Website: home-depot
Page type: customer-info-address
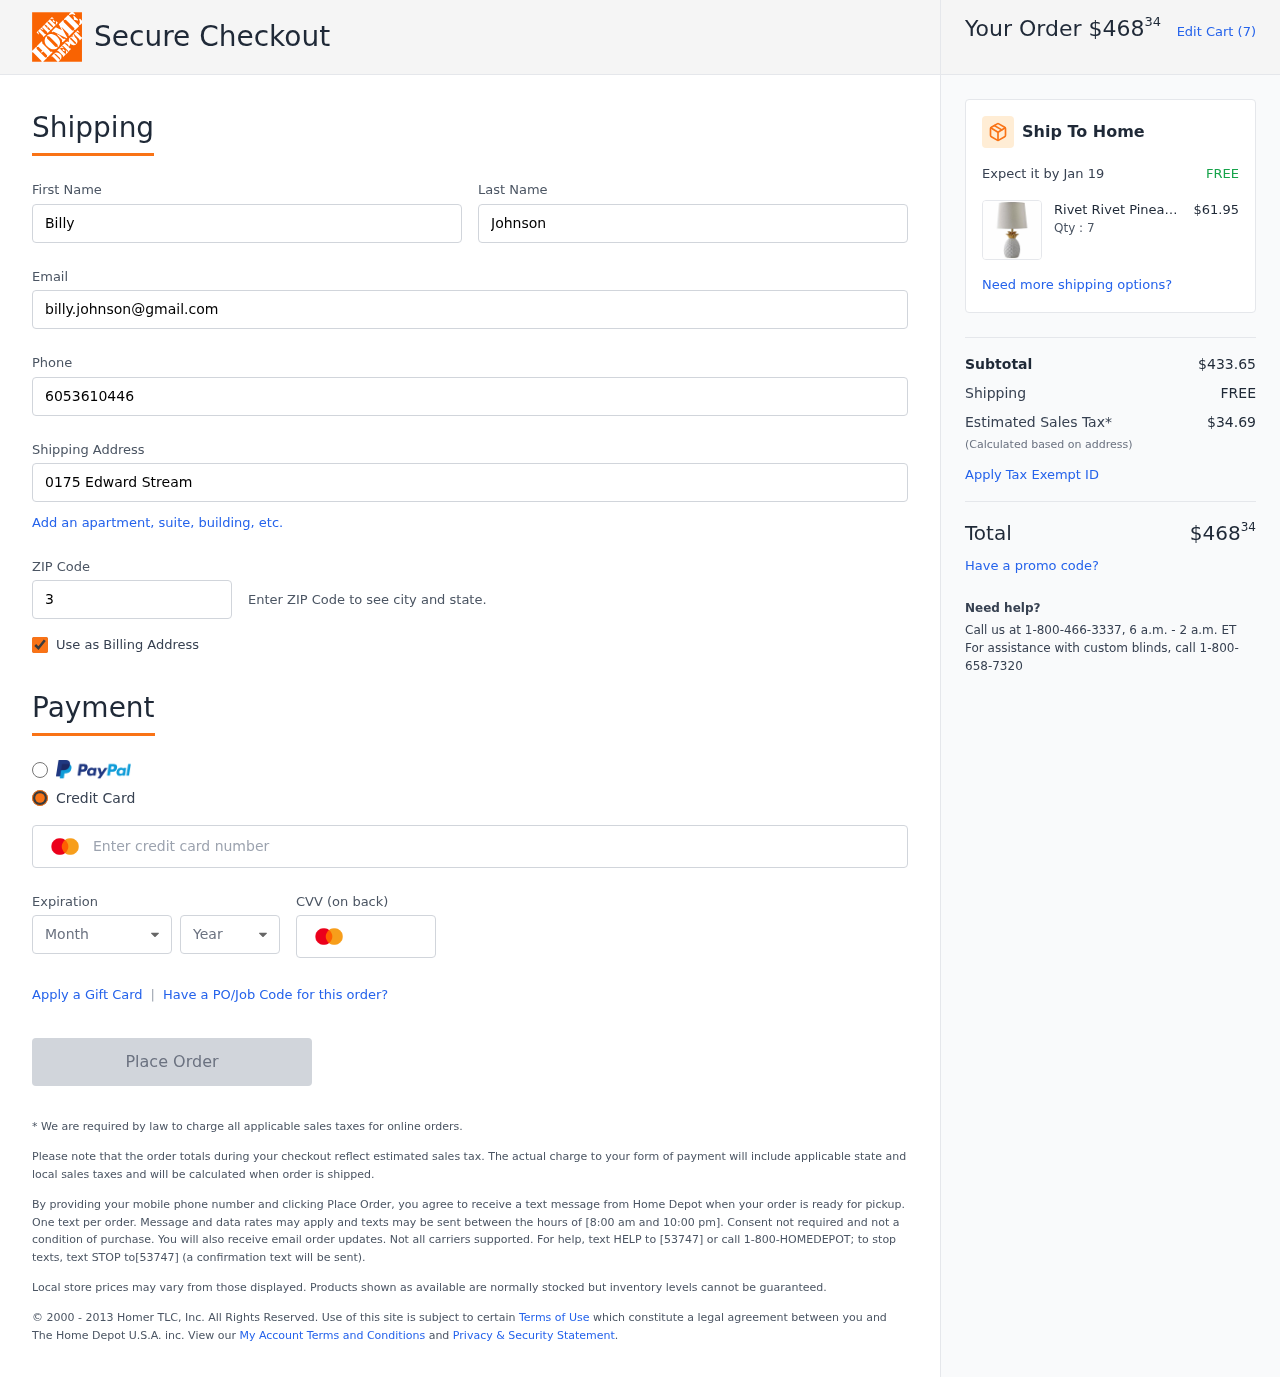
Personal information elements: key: PII_CARD_CVV
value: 141
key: PII_CARD_EXPIRY_MONTH
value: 05
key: PII_CARD_EXPIRY_YEAR
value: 26
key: PII_CARD_NUMBER
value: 2243 1997 8396 7824
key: PII_EMAIL
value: billy.johnson@gmail.com
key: PII_FIRSTNAME
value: Billy
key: PII_LASTNAME
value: Johnson
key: PII_PHONE
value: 6053610446
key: PII_POSTCODE
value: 30377
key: PII_STREET
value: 0175 Edward Stream
Product elements: key: PRODUCT1_BRAND
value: Rivet
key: PRODUCT1_NAME
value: Rivet Pineapple Ceramic Table Lamp, Modern, 18" H, White and Gold
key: PRODUCT1_PRICE
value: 61.95
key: PRODUCT1_QUANTITY
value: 7
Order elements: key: ORDER_TOTAL
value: $46834
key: ORDER_NUM_ITEMS
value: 7
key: ORDER_DELIVERY_DATE
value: Jan 19
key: ORDER_SUBTOTAL
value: $433.65
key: ORDER_SHIPPING_COST
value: FREE
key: ORDER_TAX
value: $34.69